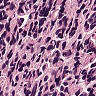
Metastatic tissue present: yes